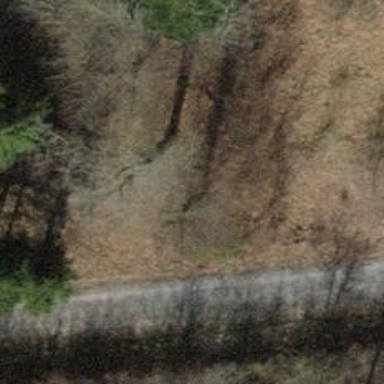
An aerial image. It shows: Brown bench in the vicinity.